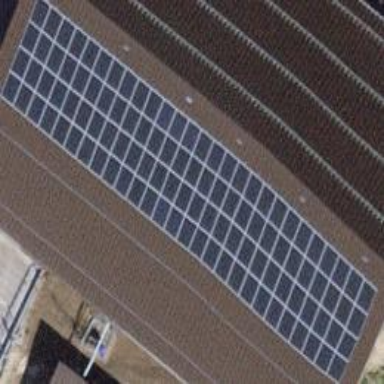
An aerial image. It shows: Solar power generator using photovoltaic method with solar photovoltaic panel types.